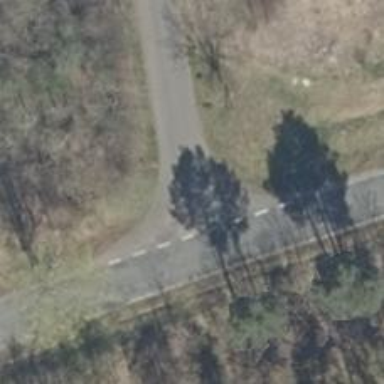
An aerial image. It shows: Road with "give way" sign.